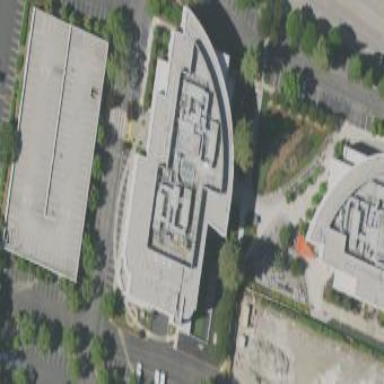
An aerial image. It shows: Commercial building used as office.